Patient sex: M
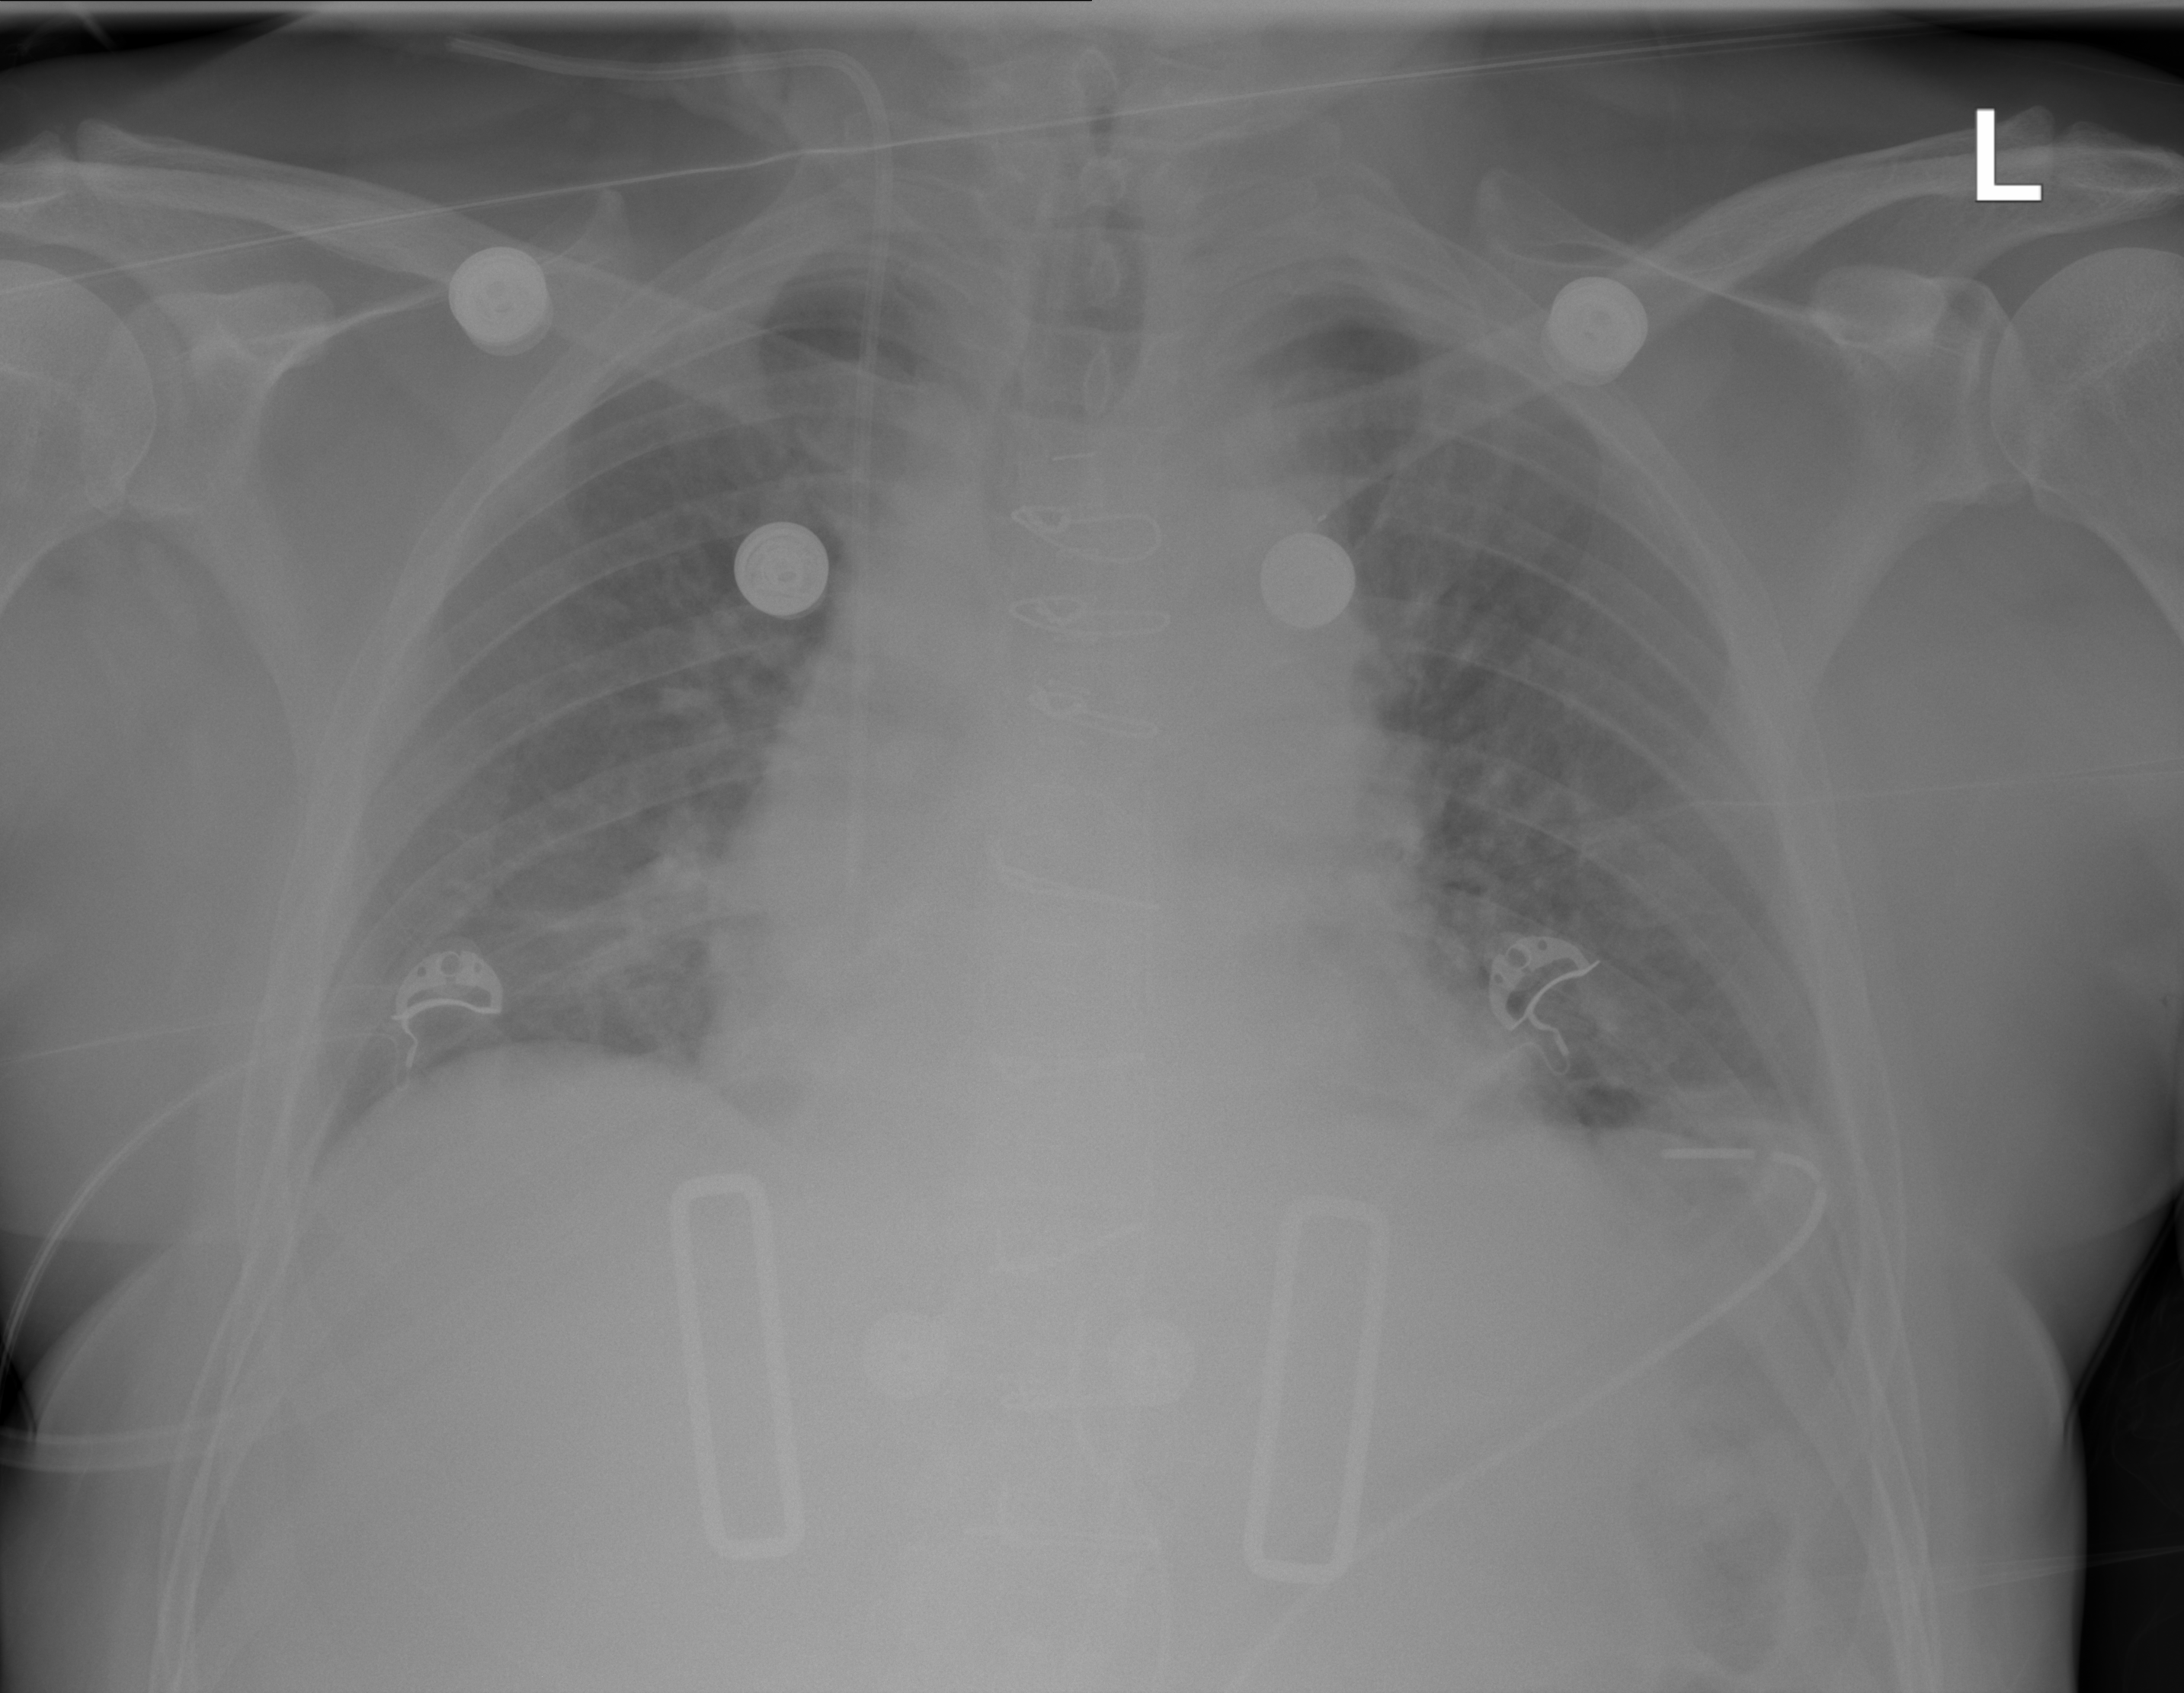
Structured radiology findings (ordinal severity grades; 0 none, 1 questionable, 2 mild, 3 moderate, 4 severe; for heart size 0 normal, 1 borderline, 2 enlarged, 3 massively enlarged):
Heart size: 2
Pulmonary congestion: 2
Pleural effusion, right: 0
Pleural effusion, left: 0
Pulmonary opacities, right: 0
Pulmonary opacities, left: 0
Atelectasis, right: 2
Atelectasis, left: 2